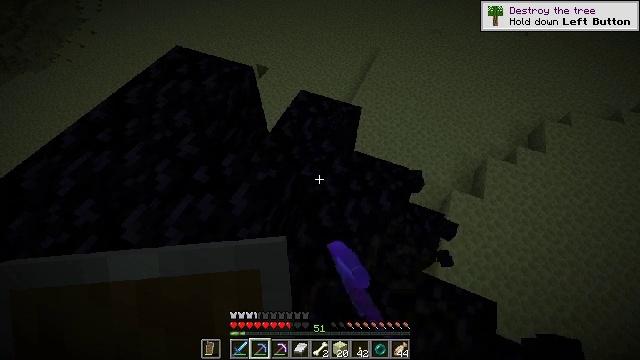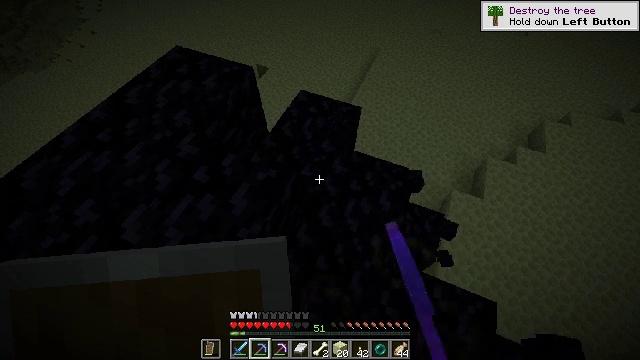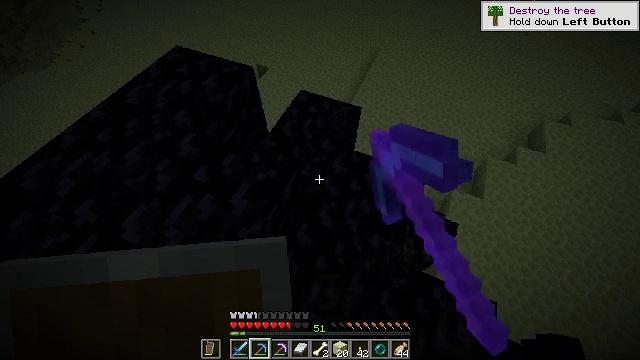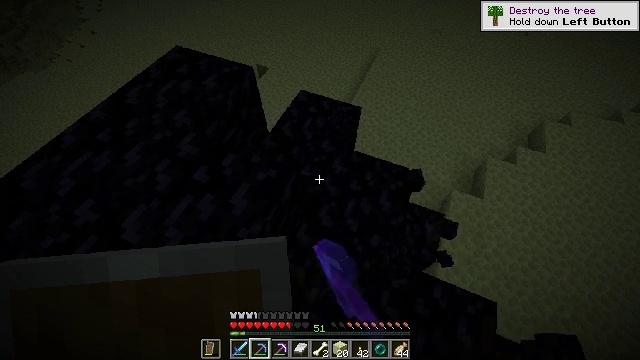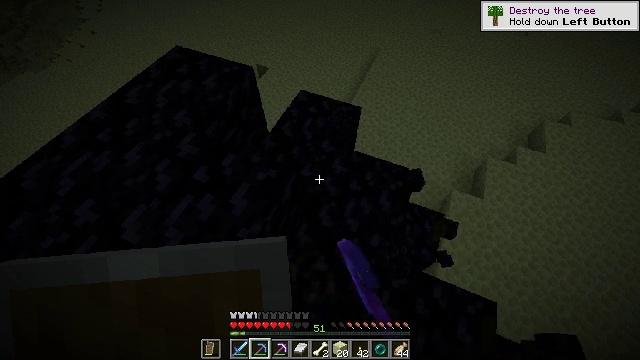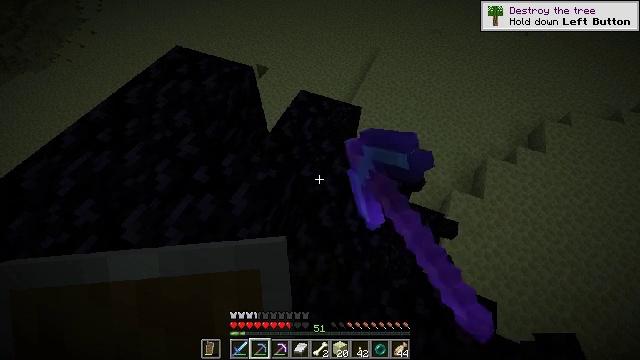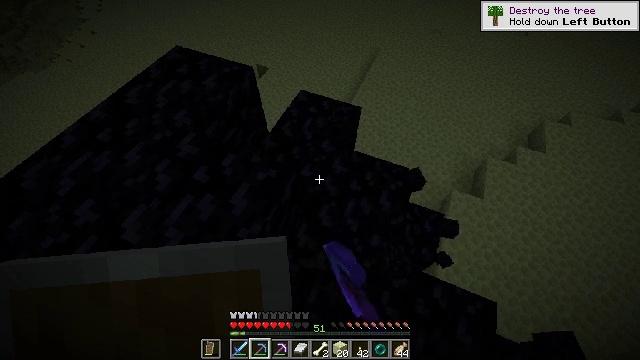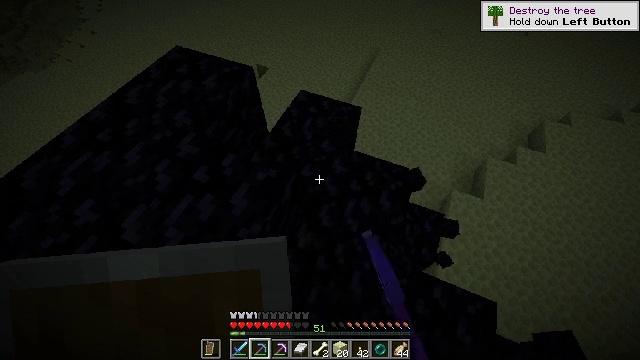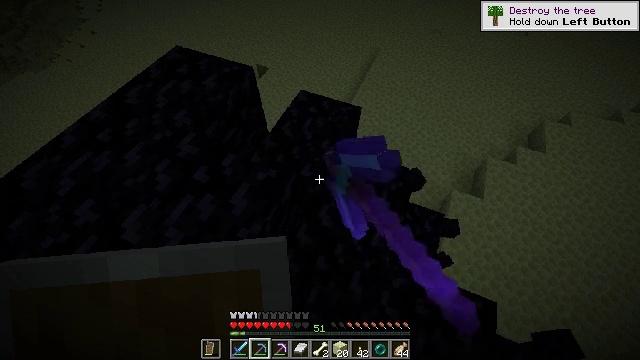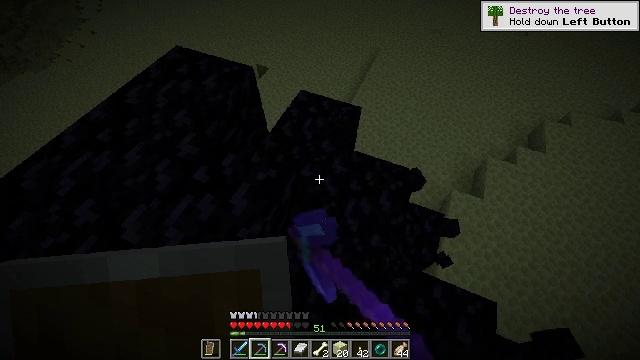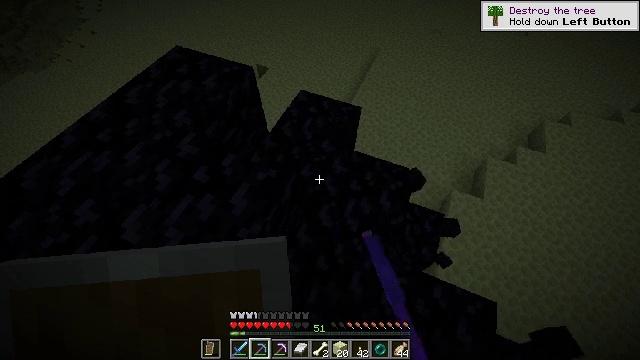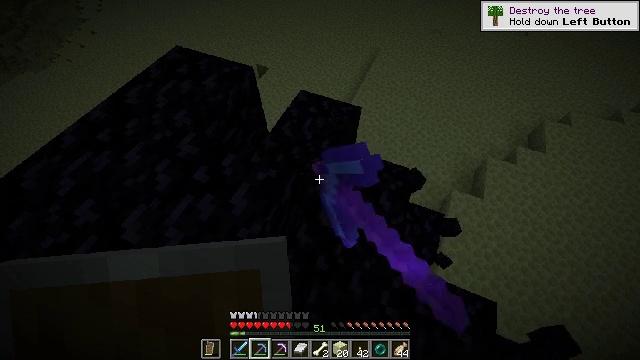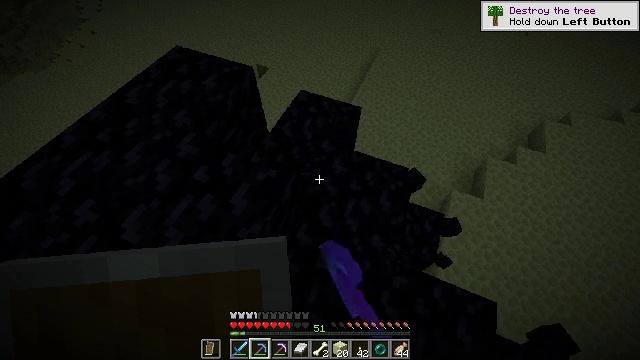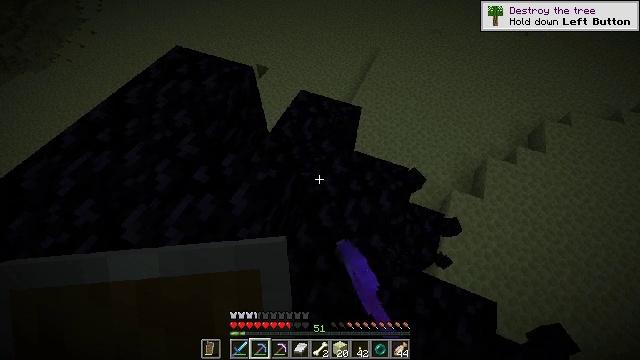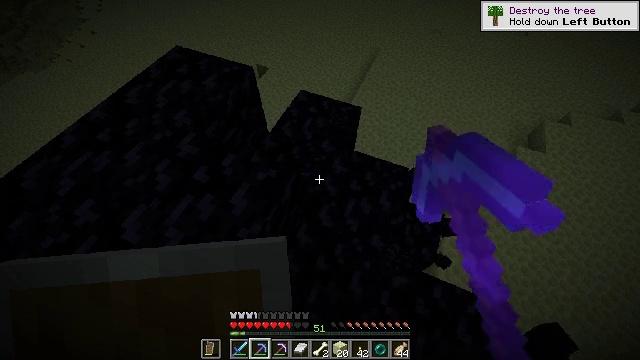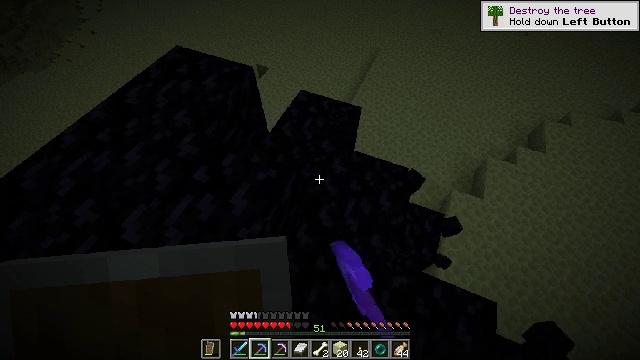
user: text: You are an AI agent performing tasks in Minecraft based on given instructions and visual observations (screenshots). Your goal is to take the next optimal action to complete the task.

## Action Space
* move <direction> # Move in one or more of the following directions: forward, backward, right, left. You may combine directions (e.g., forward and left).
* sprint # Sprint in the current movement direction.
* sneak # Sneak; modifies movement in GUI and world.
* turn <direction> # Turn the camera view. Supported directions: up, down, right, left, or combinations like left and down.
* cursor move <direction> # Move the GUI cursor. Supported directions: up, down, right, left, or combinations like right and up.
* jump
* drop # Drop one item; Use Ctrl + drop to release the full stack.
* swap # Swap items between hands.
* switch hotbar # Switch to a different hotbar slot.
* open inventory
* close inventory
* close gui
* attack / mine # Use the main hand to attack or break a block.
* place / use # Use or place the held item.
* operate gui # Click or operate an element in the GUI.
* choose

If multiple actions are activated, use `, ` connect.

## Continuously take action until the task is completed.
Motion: motion action
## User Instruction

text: Mine the tough obsidian.
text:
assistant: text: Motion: attack / mine
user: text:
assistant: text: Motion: attack / mine
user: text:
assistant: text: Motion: attack / mine
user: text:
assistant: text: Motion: attack / mine
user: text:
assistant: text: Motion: attack / mine
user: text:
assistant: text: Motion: attack / mine
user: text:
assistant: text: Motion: attack / mine
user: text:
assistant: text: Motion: attack / mine
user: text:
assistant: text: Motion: attack / mine
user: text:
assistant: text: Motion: attack / mine
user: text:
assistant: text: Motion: attack / mine
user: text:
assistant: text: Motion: attack / mine
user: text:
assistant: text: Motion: attack / mine
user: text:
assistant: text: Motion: attack / mine
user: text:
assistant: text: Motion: attack / mine
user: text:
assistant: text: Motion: attack / mine
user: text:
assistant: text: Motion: attack / mine
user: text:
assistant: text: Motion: attack / mine
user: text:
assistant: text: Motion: attack / mine
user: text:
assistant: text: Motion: attack / mine
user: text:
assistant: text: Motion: attack / mine
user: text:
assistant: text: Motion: attack / mine
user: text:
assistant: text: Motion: attack / mine
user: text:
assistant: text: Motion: attack / mine
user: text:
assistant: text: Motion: attack / mine
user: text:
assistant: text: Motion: attack / mine
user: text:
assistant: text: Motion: attack / mine
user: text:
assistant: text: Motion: attack / mine
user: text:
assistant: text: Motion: attack / mine
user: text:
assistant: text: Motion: attack / mine